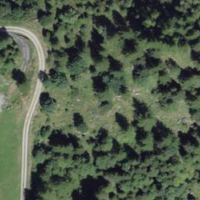
EUNIS habitat code: 23
Species observed at this site:
Lysandra coridon
Erebia euryale
Issoria lathonia
Boloria titania
Erebia alberganus
Lasiommata maera
Erebia melampus